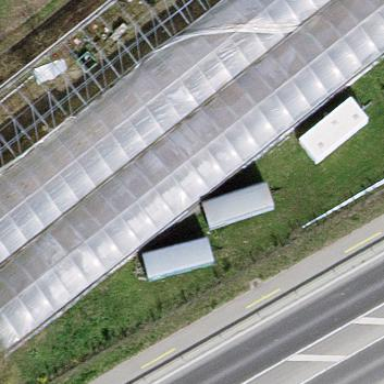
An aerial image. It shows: Greenhouse.